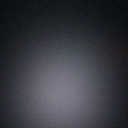
Screen state: off